Question: When I tried with <URL>,
I see a very useful feature.
When I clicked at "article", It gives me a really correct main content of page.
Let see the result when I used Evernote Clipper with page <URL>

I looked at the main article that evernote field out, in several pages, the article is infact extracted from the first article tag. However evernote clipper still work well with pages doesn't use that kind of tag.
I wonder how Evernote clipper can do that ? Is there any js library support to detect the main tag containing the main content of pages.
Could you give me some advises to do it.
Thank you in advance!
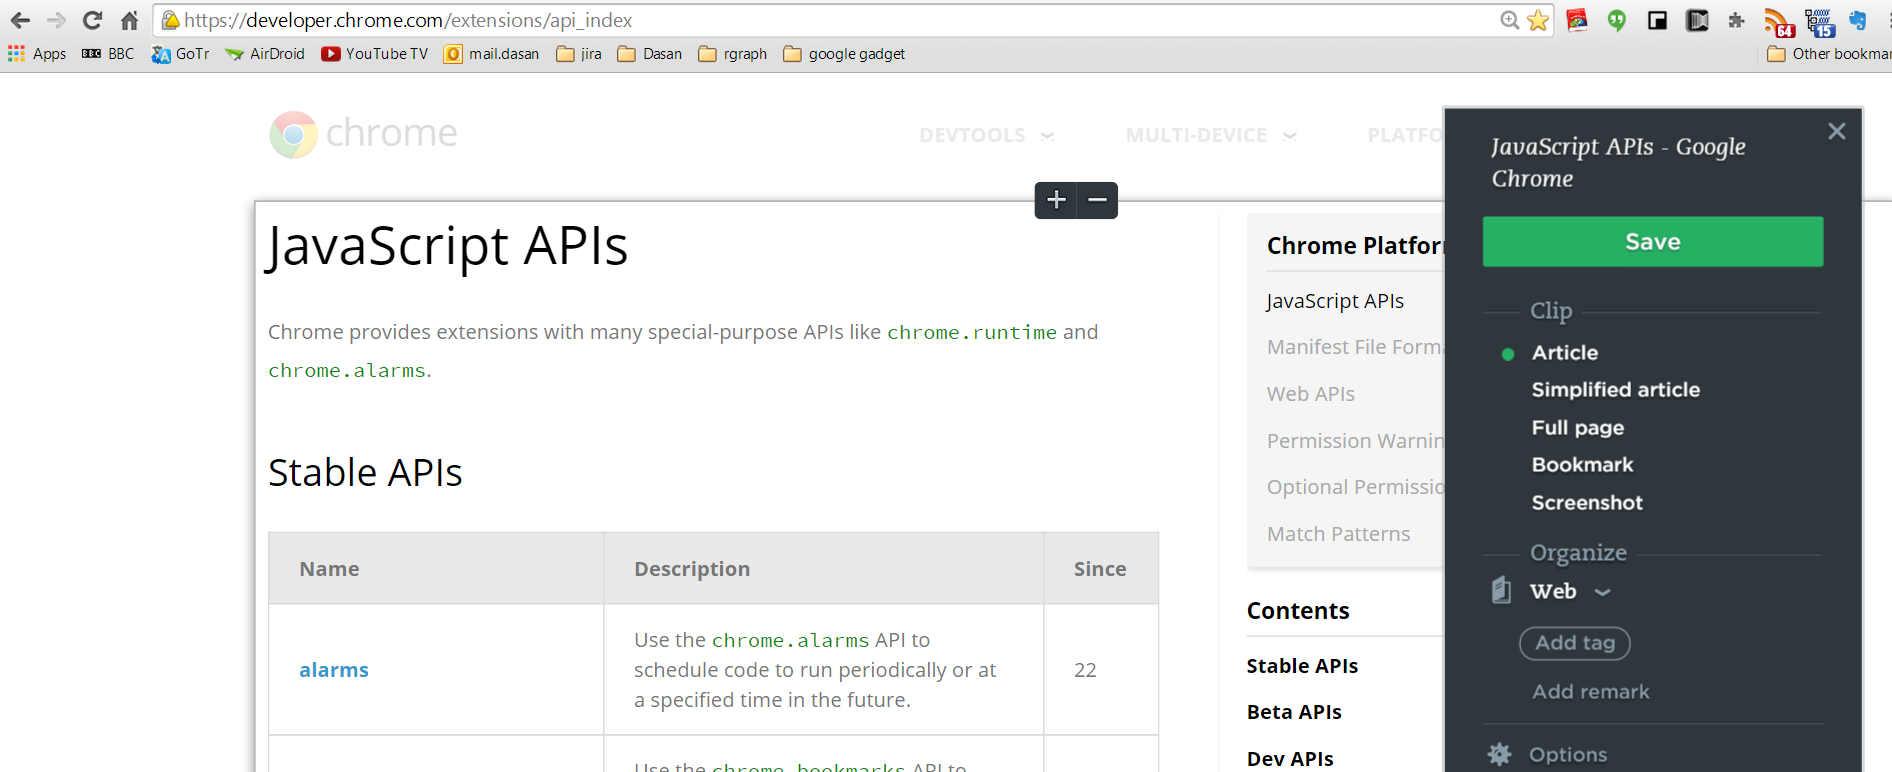
Answer: From my knowledge, there is no universal js lib to do that. The Evernote clipper uses its own method to extract the "interesting" content from a web page.
You can access the code of the Evernote clipper to try to understand the process.
On my mac, the path to the chrome extension is :
~/Library/Application Support/Google/Chrome/Default/Extensions/pioclpoplcdbaefihamjohnefbikjilc/6.2_0/
Here's another tool that works pretty much the same :
<URL>
You can also check this thread : <URL>
or search on google for terms like 'content extraction js lib' for example.
(Found this one : <URL>
Hope this helps